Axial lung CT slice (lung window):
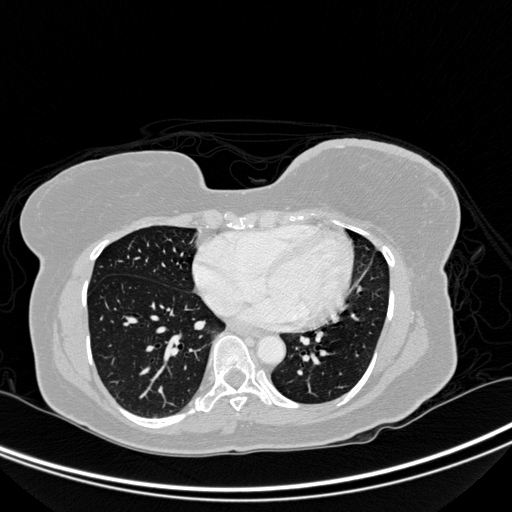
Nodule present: no